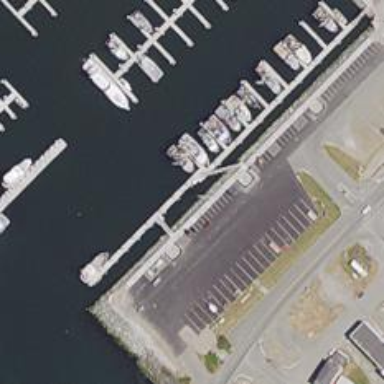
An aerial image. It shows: Man-made pier.